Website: lowes
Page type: billing-address
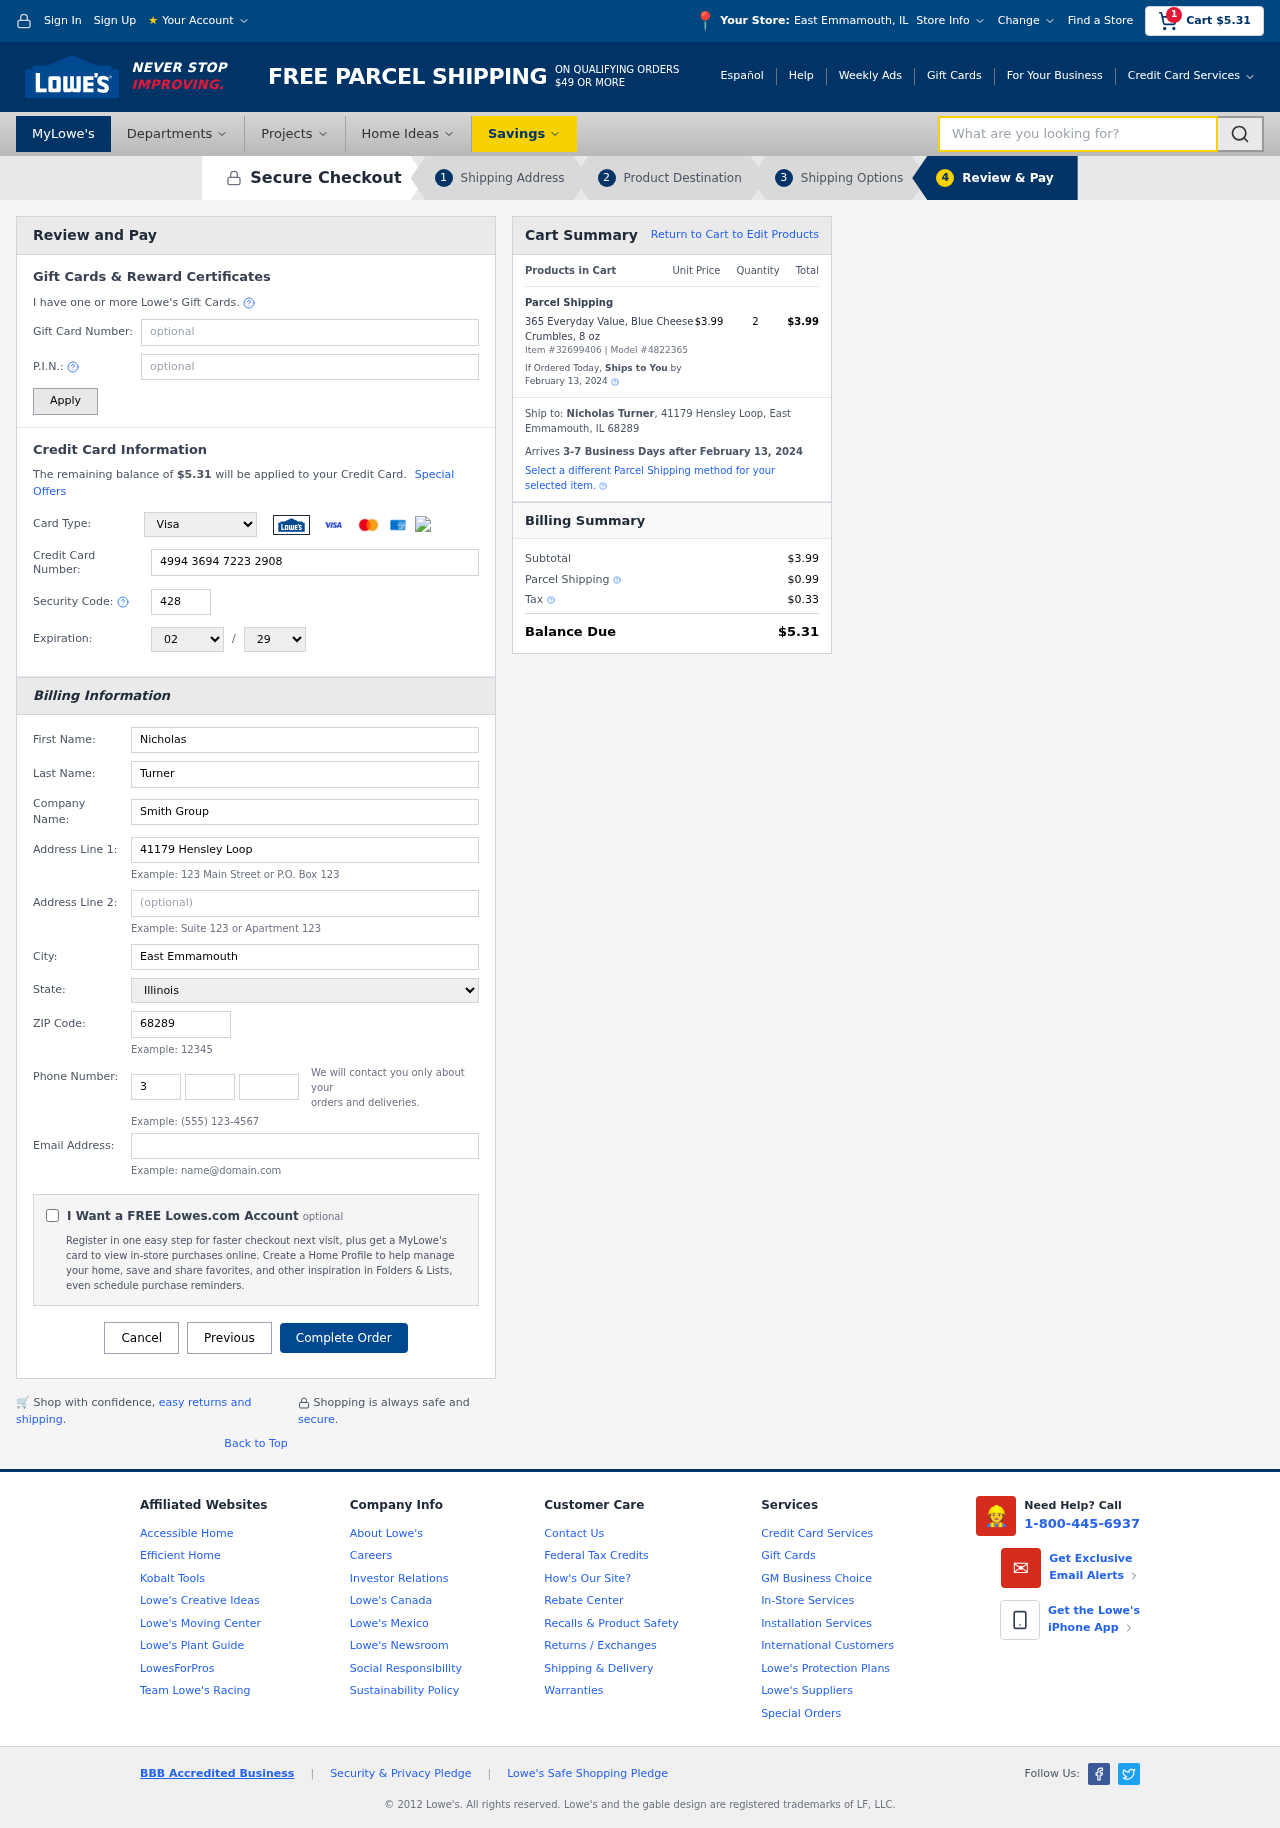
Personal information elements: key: PII_CARD_CVV
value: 428
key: PII_CARD_EXPIRY_MONTH
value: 02
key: PII_CARD_EXPIRY_YEAR
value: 29
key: PII_CARD_NUMBER
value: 4994 3694 7223 2908
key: PII_CARD_TYPE
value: Visa
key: PII_CITY
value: East Emmamouth
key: PII_CITY_STATE
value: East Emmamouth, IL
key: PII_COMPANY
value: Smith Group
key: PII_EMAIL
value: nicholas.turner@gmail.com
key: PII_FIRSTNAME
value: Nicholas
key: PII_FULLNAME
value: Nicholas Turner
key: PII_LASTNAME
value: Turner
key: PII_PHONE_AREA
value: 378
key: PII_PHONE_PREFIX
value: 672
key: PII_PHONE_SUFFIX
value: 3806
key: PII_POSTCODE
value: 68289
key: PII_STATE
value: Illinois
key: PII_STREET
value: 41179 Hensley Loop
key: PII_CITY_STATE_ZIP
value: East Emmamouth, IL 68289
Product elements: key: PRODUCT1_NAME
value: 365 Everyday Value, Blue Cheese Crumbles, 8 oz
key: PRODUCT1_PRICE
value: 3.99
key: PRODUCT1_QUANTITY
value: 2
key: PRODUCT_ITEM_NUMBER
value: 32699406
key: PRODUCT_MODEL_NUMBER
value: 4822365
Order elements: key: ORDER_SUBTOTAL
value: $5.31
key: ORDER_TOTAL
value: $5.31
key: ORDER_SHIPPING_DATE
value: February 13, 2024
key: ORDER_SUBTOTAL
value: $3.99
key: ORDER_DELIVERY_DATE
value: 3-7 Business Days after February 13, 2024
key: ORDER_SHIPPING_DATE2
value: February 13, 2024
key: ORDER_SUBTOTAL2
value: $3.99
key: ORDER_SHIPPING_COST
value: $0.99
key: ORDER_TAX
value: $0.33
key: ORDER_TOTAL2
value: $5.31
Search elements: key: HEADER_SEARCH
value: What are you looking for?